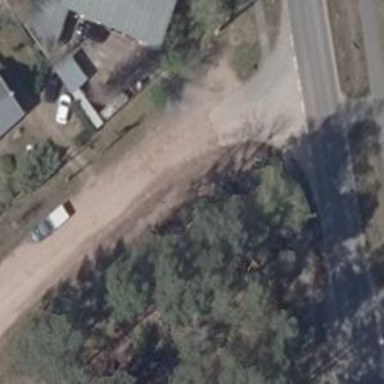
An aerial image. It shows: Residential road with dirt surface.